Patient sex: M
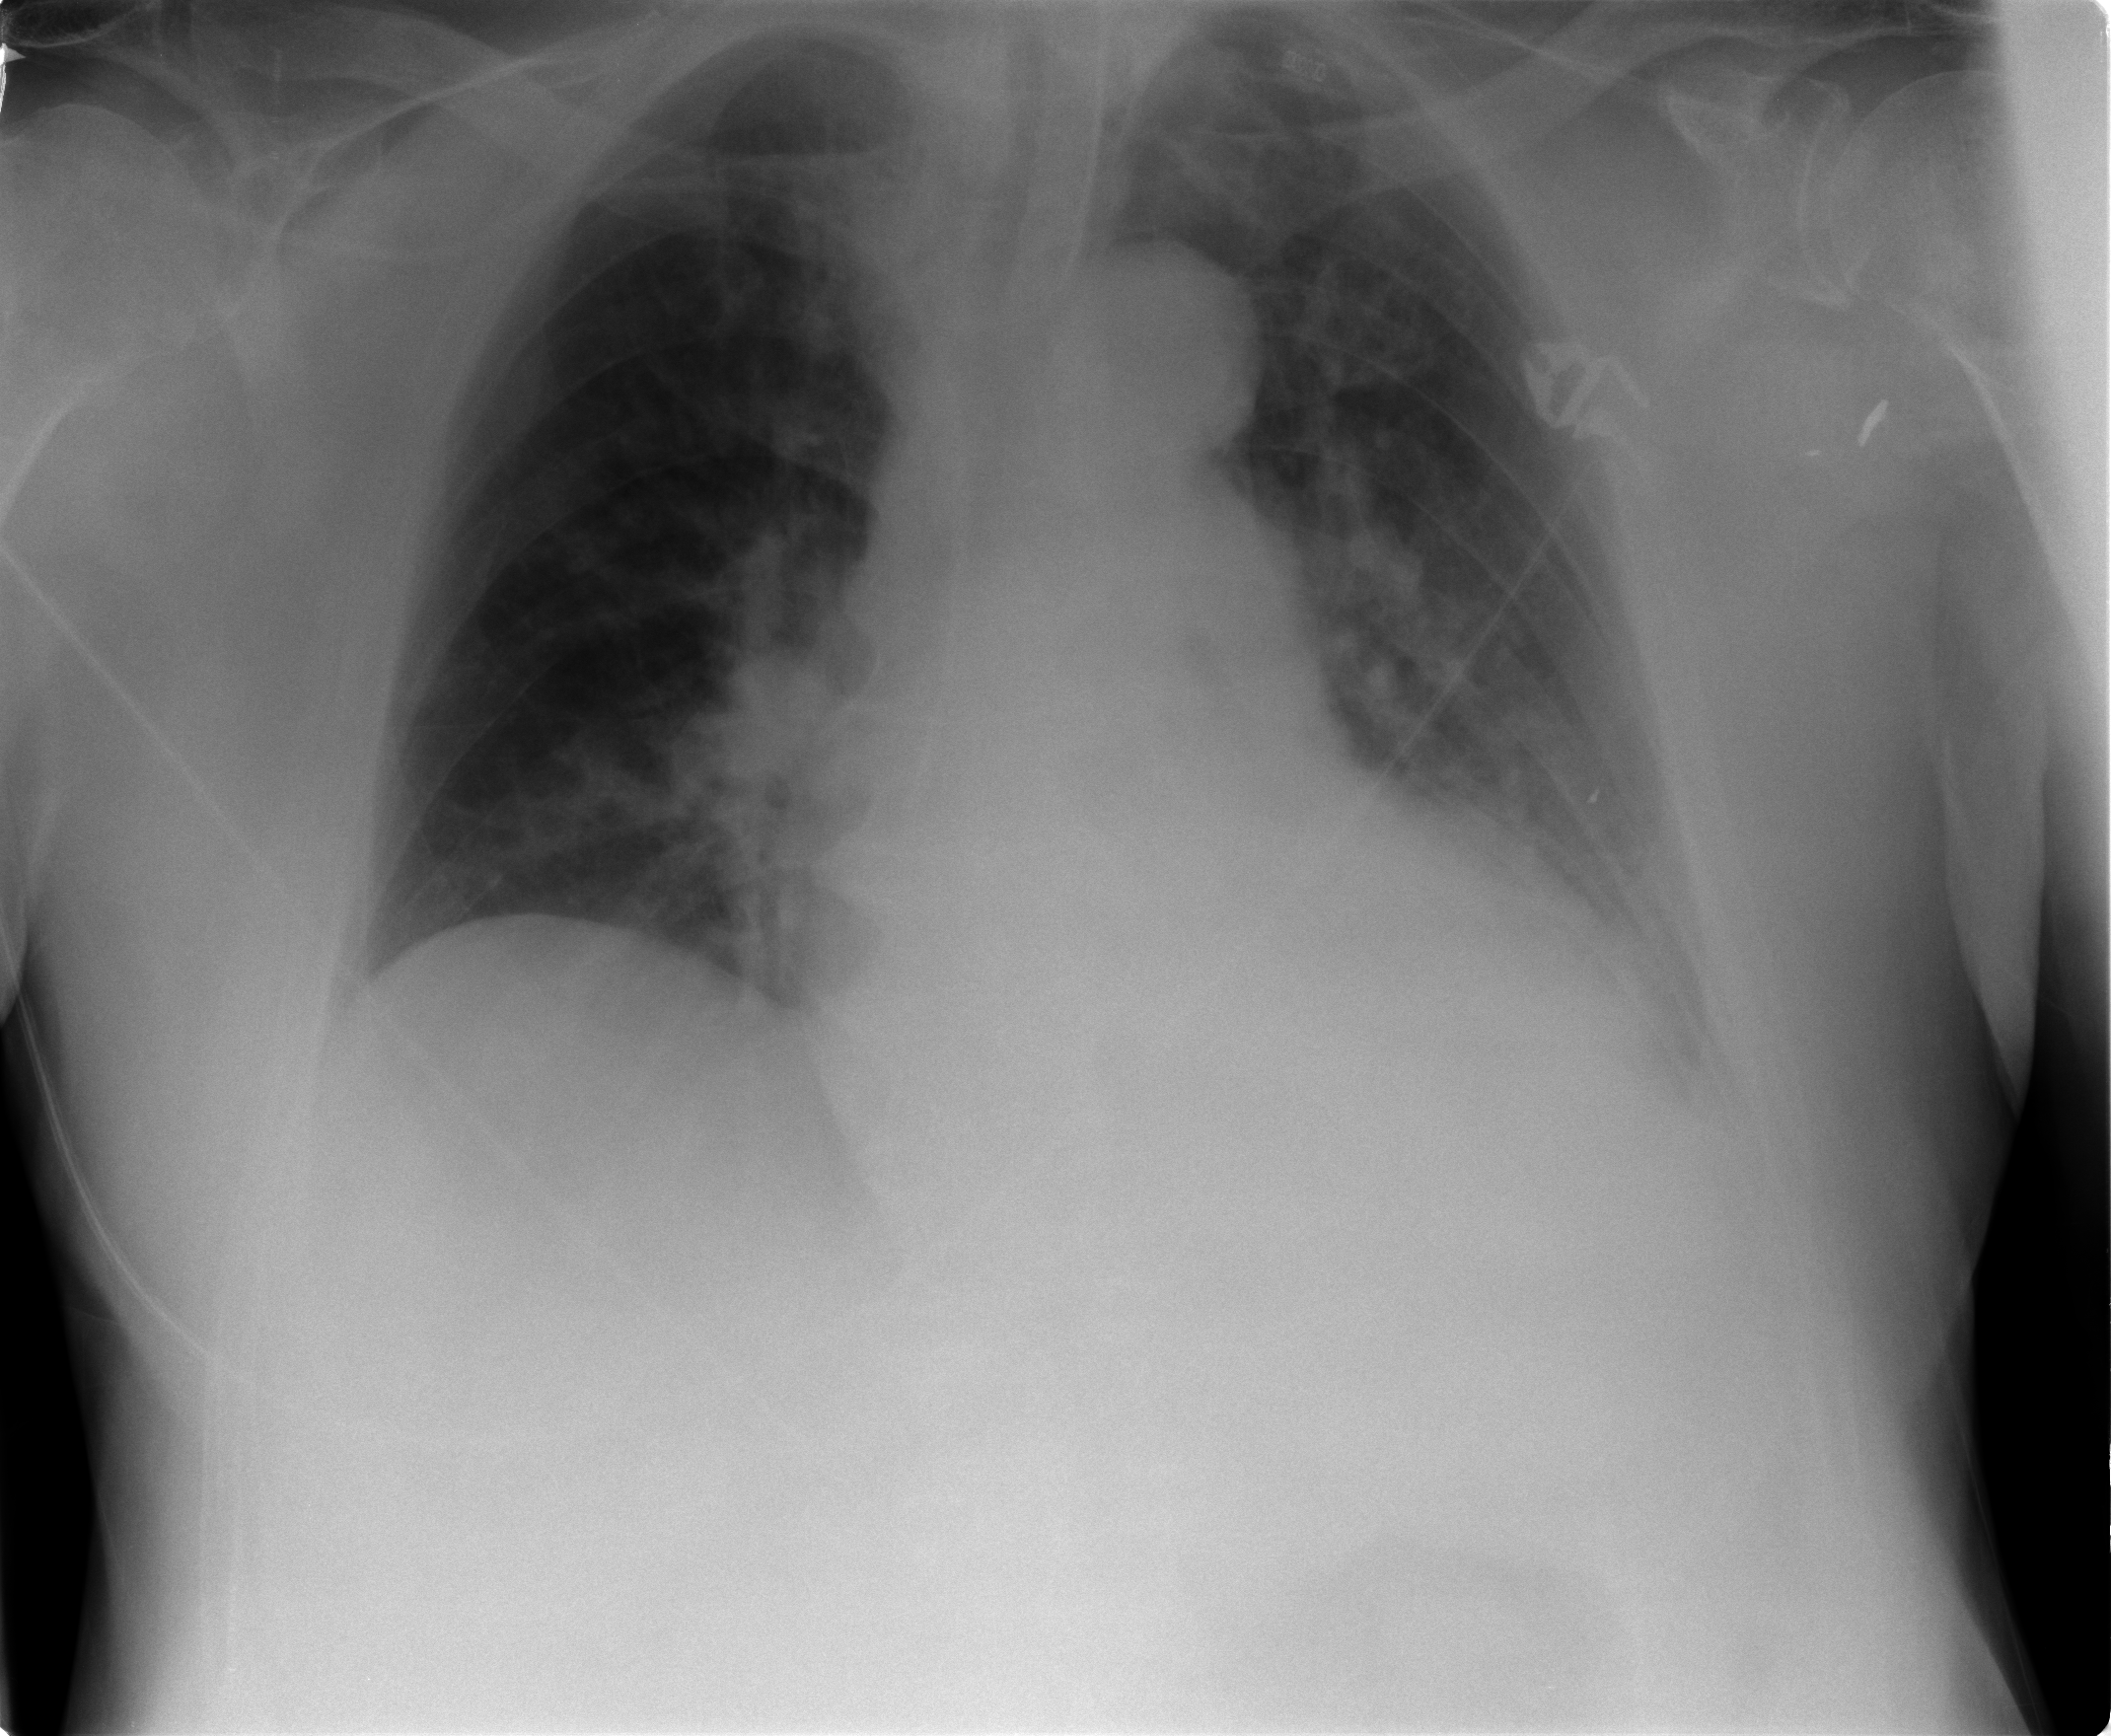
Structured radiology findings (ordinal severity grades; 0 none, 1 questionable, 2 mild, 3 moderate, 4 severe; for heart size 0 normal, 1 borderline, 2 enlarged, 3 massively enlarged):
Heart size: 0
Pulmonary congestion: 0
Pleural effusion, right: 0
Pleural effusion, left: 0
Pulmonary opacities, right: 0
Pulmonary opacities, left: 0
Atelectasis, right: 2
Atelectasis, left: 2